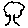
Label: tree